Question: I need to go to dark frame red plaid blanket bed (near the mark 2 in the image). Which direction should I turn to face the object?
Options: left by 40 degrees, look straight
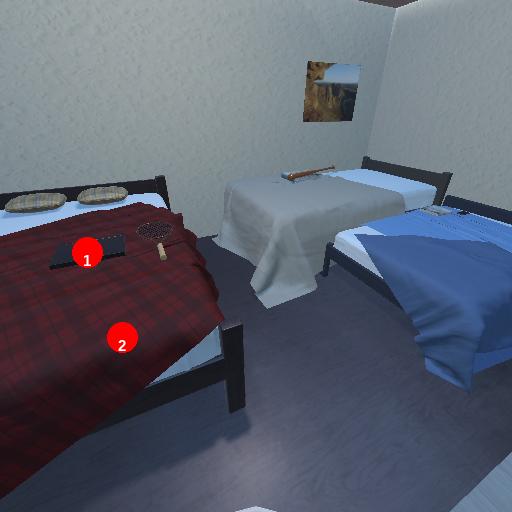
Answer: left by 40 degrees